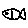
Label: fish